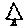
Label: tree